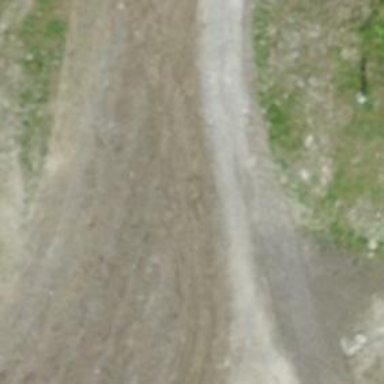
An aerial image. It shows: Downhill skiing track.